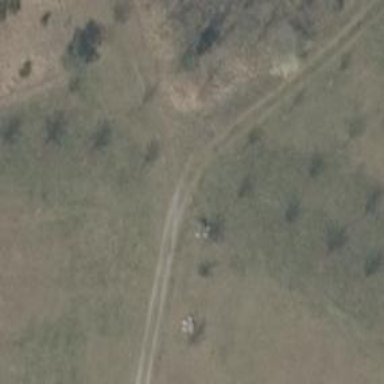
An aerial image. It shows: Picnic site for tourists.